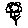
Label: flower